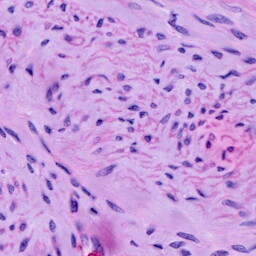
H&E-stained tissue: Cervix